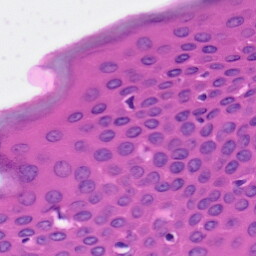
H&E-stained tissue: Skin